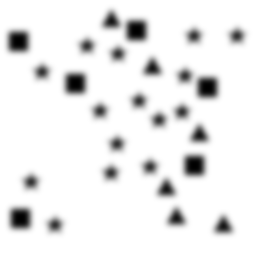
Squares: 6
Triangles: 6
Stars: 15
Total shapes: 27